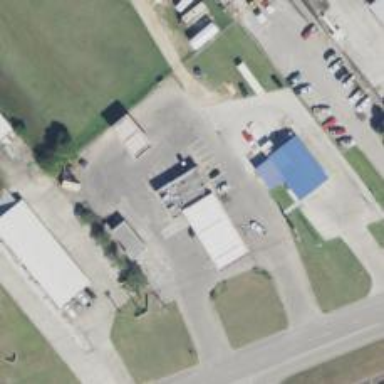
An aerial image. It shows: Convenience shop.